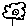
Label: flower